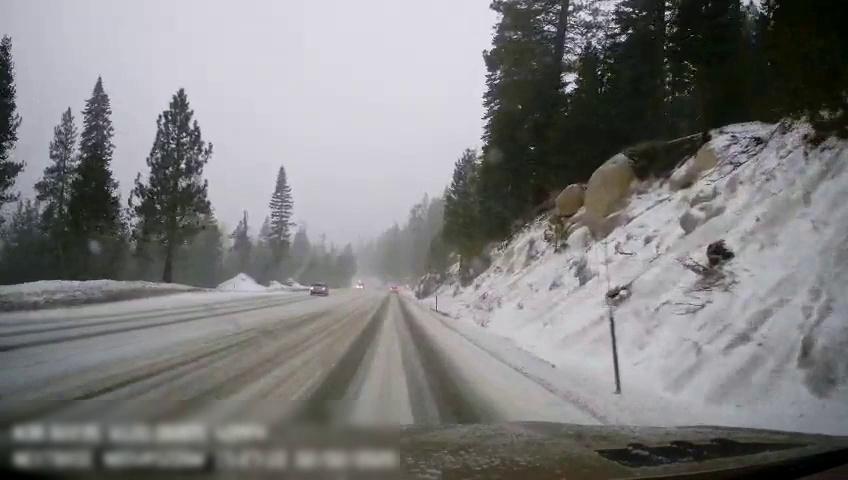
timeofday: Day
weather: Snowy
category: Drivable Space
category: Vehicles | SUV
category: Vehicles | Car